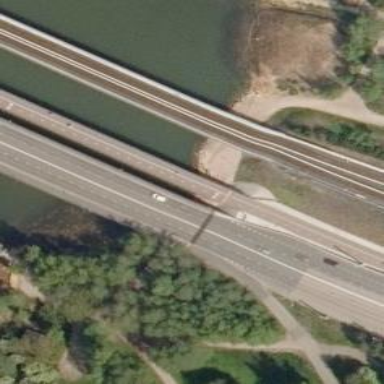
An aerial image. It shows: Primary highway on asphalt bridge.